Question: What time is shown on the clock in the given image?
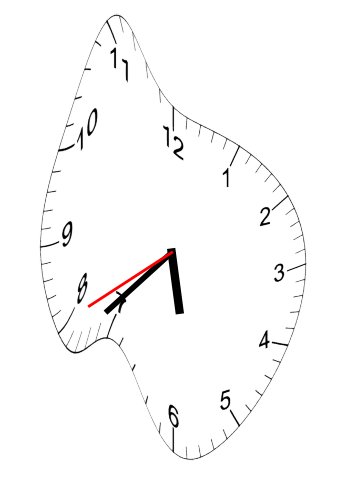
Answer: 05:37:40